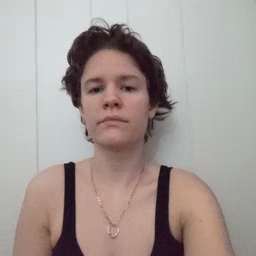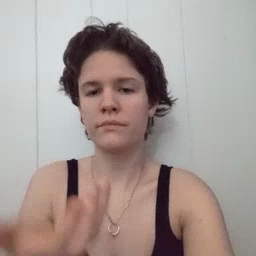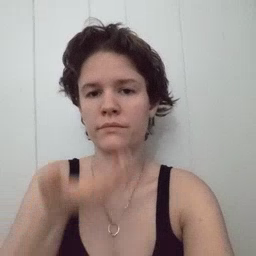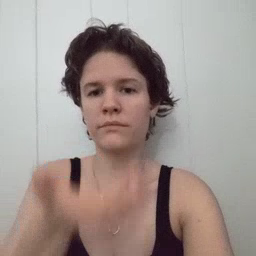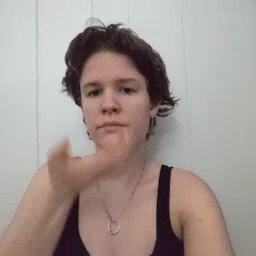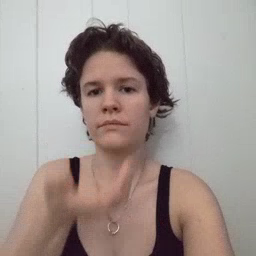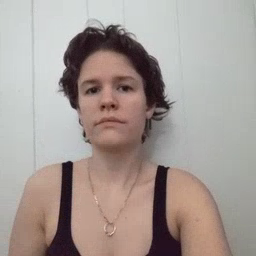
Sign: cereal